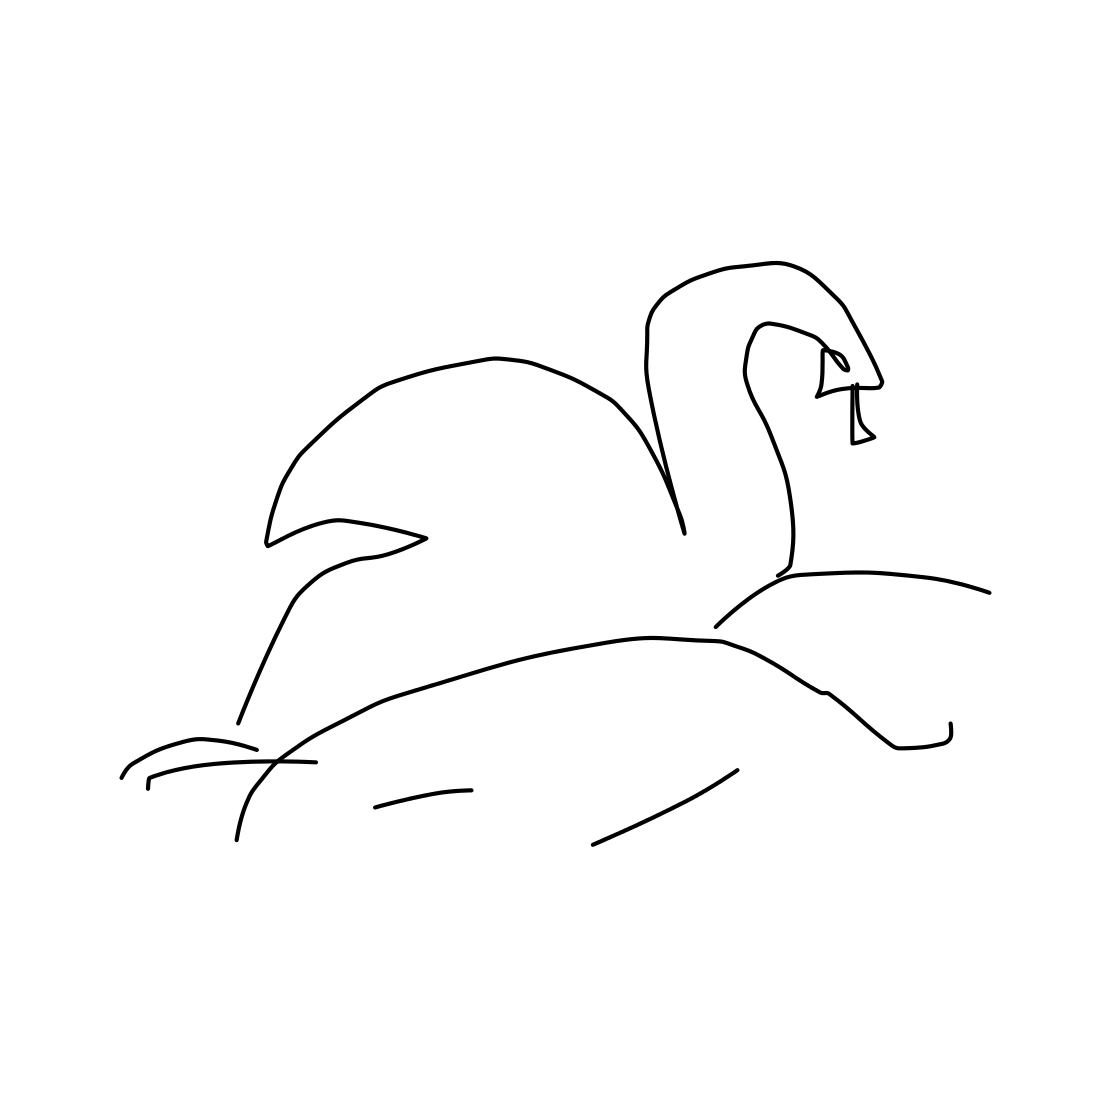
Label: swan